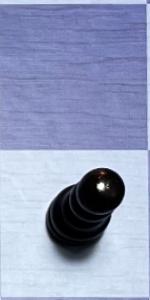
Label: Pawn_Black